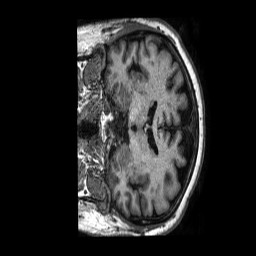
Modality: T1w
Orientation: coronal
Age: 73
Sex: male
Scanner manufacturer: philips
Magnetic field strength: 1.5 T
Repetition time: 0.007984 s
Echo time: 0.003645 s